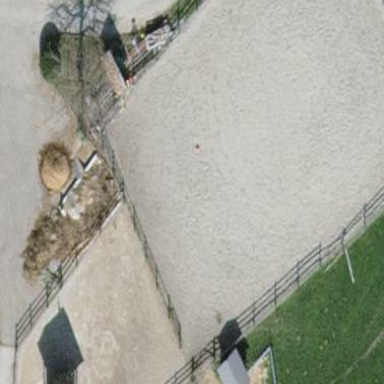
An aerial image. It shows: Sand pitch for equestrian sport activities.